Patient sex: F
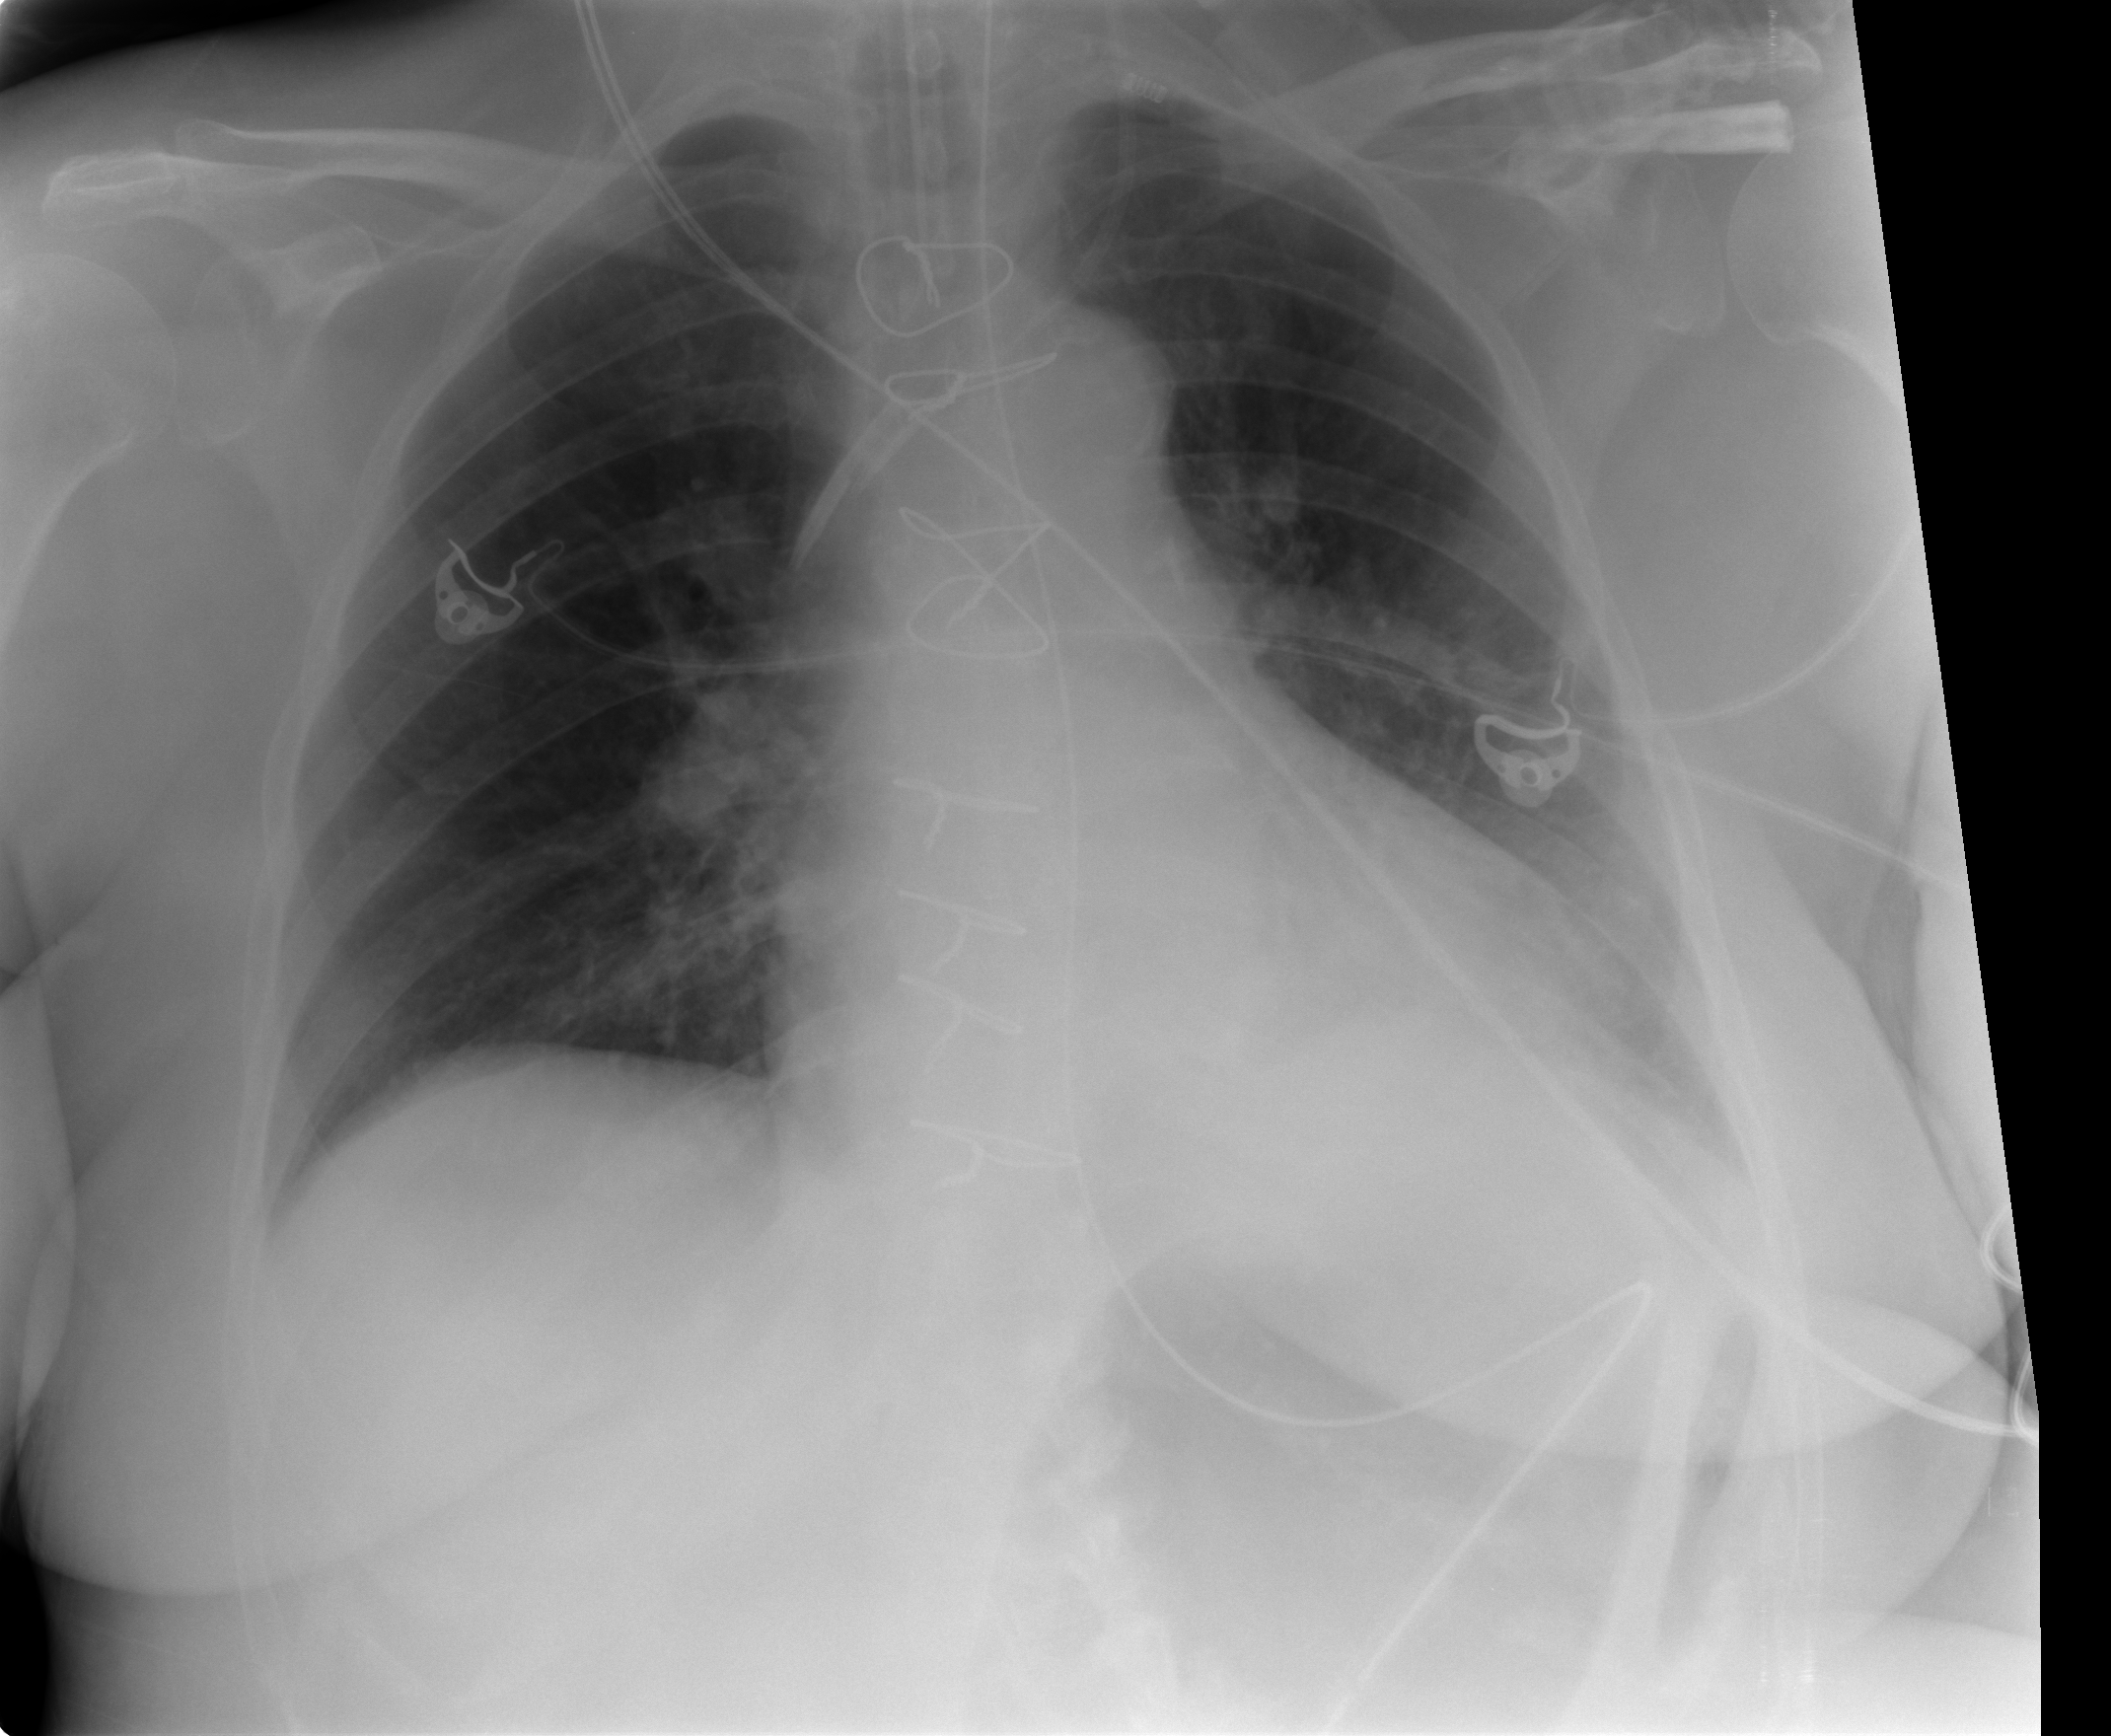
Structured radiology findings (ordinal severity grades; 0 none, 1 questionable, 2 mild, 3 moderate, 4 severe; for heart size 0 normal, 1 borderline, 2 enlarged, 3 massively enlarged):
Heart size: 2
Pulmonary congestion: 1
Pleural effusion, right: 0
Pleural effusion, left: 2
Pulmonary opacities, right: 0
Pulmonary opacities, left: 0
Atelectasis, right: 0
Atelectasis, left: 2